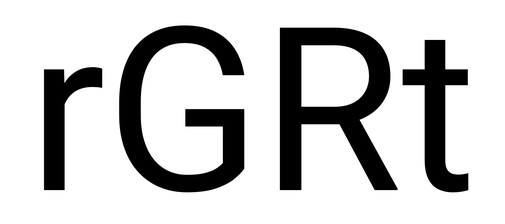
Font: Roboto_Regular